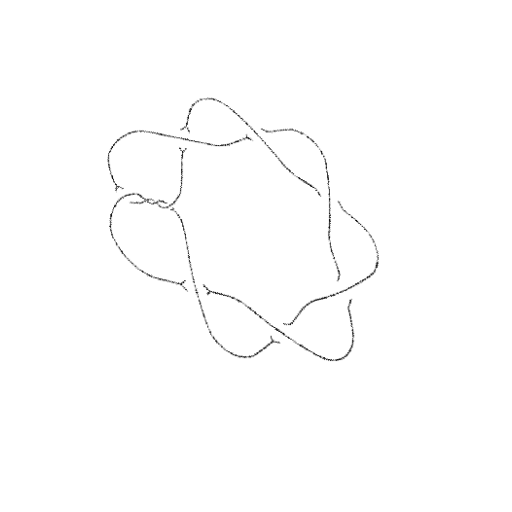
Crossing number: 10